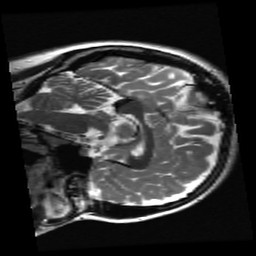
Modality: T2w
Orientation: sagittal
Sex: female
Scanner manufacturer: ge
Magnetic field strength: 3 T
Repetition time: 5 s
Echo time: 0.1017 s